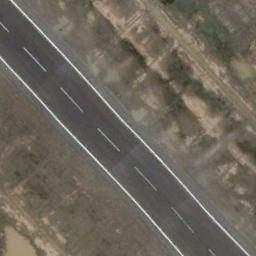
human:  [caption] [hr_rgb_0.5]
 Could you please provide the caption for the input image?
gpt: The runway is surrounded by grass .

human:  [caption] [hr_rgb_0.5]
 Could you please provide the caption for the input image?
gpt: There is a green lawn next to the runway, And there are white dashes on the runway .

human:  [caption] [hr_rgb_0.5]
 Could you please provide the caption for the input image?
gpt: The runway goes through the clearing and some center line markings are on the runway .

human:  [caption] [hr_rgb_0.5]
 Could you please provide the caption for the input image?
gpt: The runway is on the bare land next to some trees .

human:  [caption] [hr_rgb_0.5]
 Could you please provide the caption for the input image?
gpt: There are some bare land beside the runway .